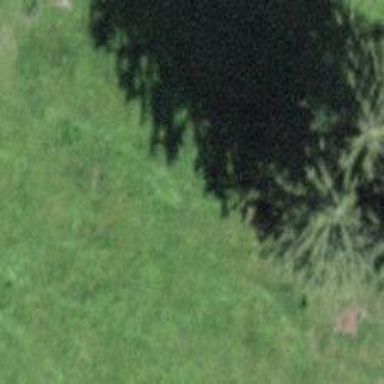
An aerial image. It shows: Beautiful tree in nature.